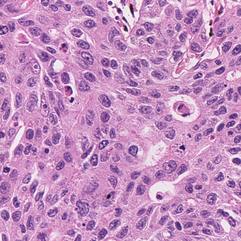
Tumor epithelial tissue: yes
Tumor-associated stroma tissue: no
Normal tissue: no